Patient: sex F, age 69
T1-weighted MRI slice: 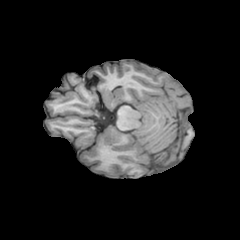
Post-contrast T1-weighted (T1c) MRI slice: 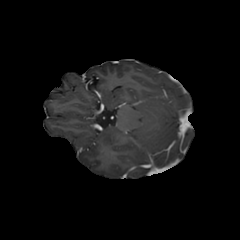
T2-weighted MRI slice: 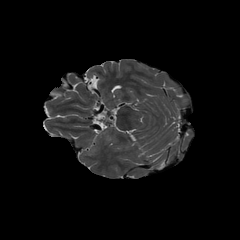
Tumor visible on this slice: no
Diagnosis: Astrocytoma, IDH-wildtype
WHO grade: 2